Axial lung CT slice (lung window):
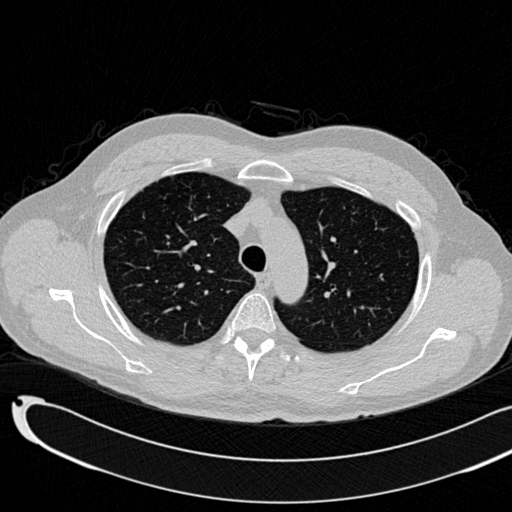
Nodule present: no